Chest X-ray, AP view. Patient: 32 years old, sex M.
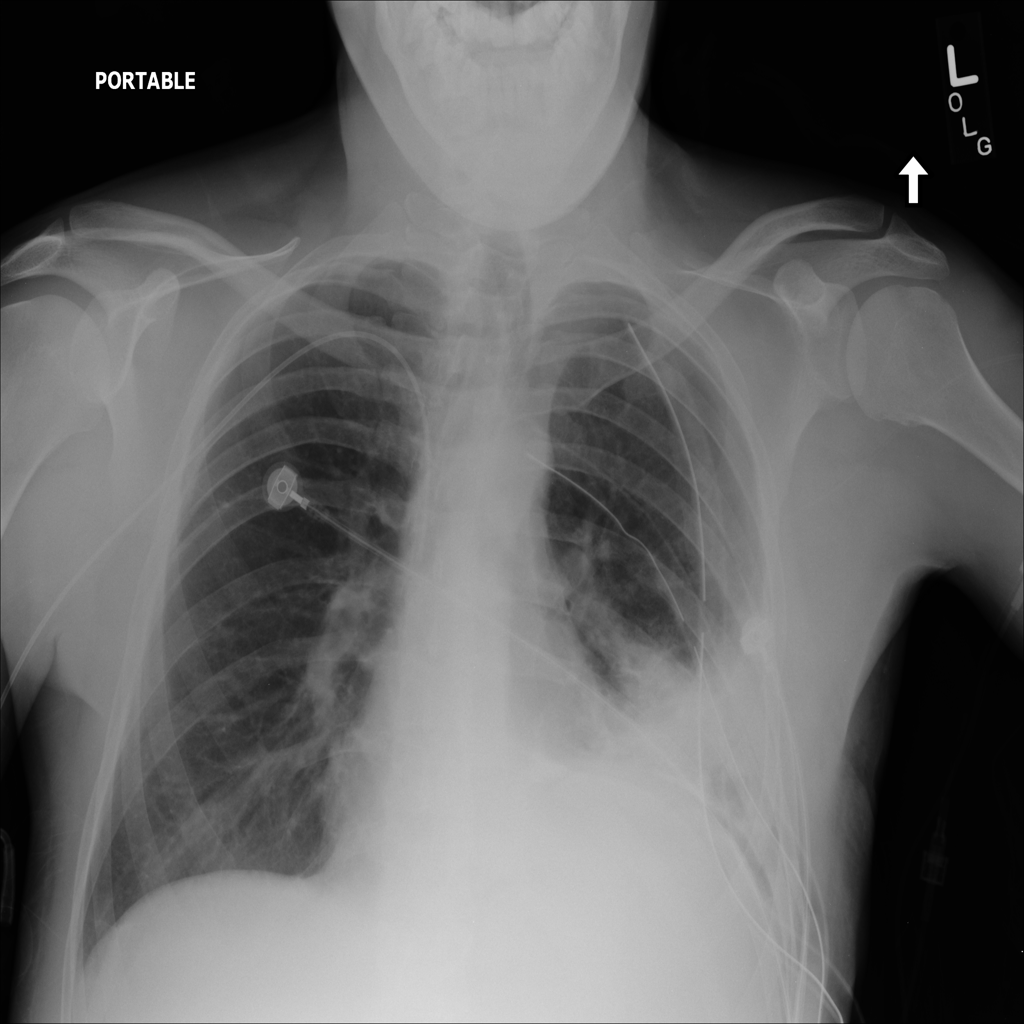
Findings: No Finding